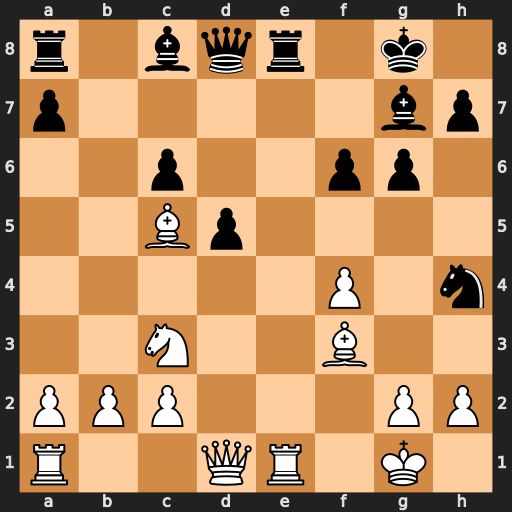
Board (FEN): r1bqr1k1/p5bp/2p2pp1/2Bp4/5P1n/2N2B2/PPP3PP/R2QR1K1
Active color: w
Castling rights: -
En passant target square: -
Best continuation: Bxd5+ cxd5 Qxd5+ Be6 Rxe6 Qxd5 Rxe8+ Rxe8 Nxd5